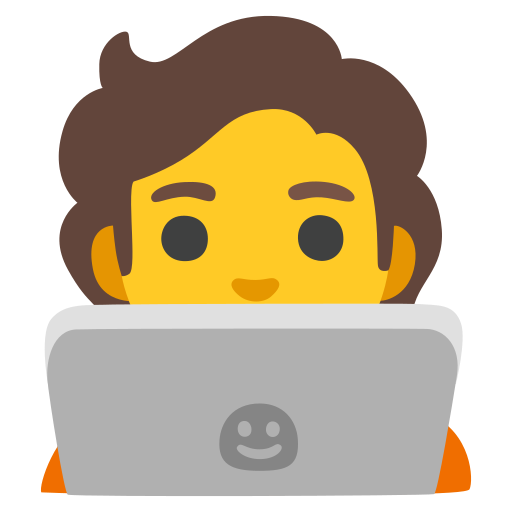
Emoji: 🧑‍💻